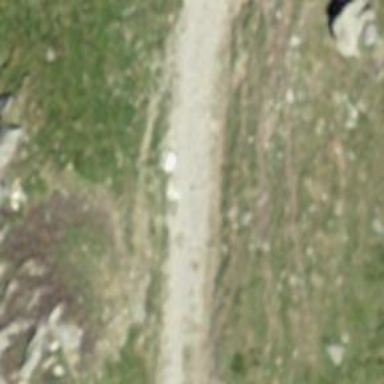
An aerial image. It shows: Pebblestone track with grade2 tracktype.